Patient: sex F, age 73
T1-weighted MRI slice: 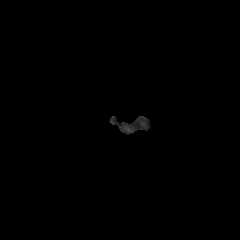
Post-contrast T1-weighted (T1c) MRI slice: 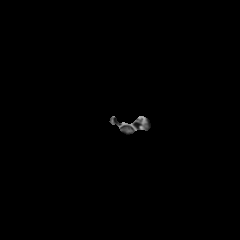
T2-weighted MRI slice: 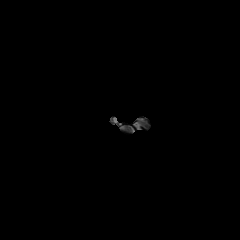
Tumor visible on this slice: no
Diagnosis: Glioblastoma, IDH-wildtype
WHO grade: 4